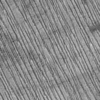
Label: not_dusty